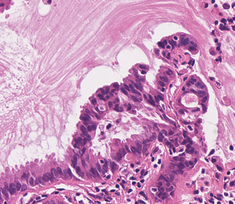
Tumor epithelial tissue: yes
Tumor-associated stroma tissue: yes
Normal tissue: no